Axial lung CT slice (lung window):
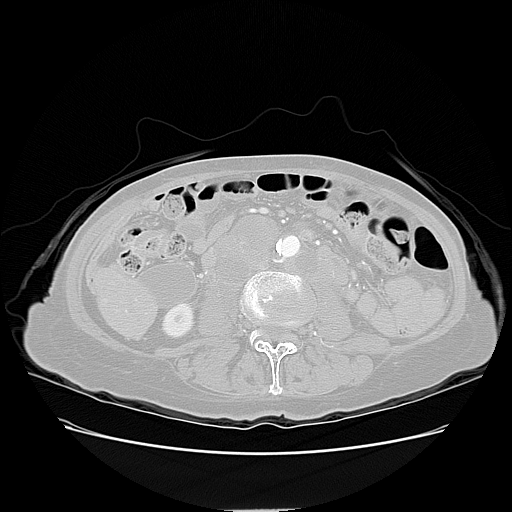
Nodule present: no